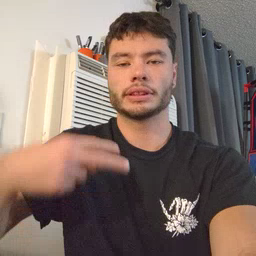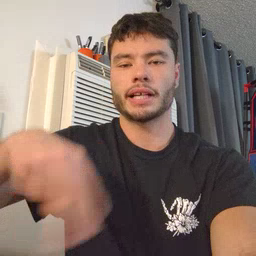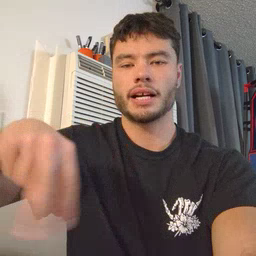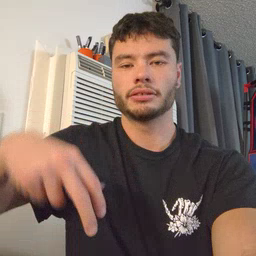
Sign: dance